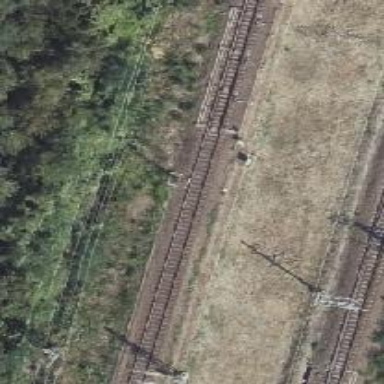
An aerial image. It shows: Railway signal.